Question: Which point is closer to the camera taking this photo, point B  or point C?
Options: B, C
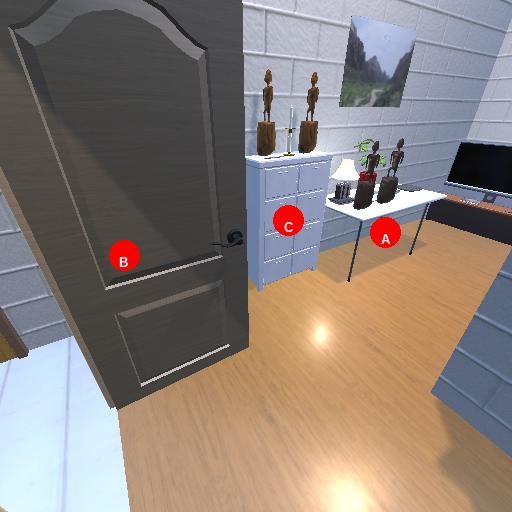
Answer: B